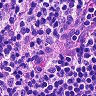
Metastatic tissue present: no